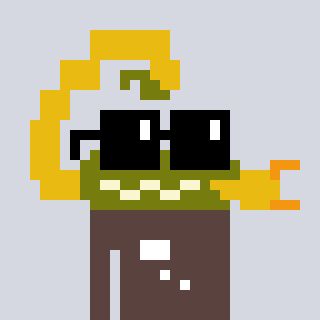
a pixel art character with square black sunglasses, a scorpion-shaped head and a darkbrown-colored body on a cool background